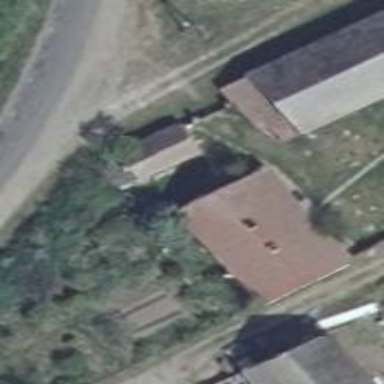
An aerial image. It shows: Residential building.